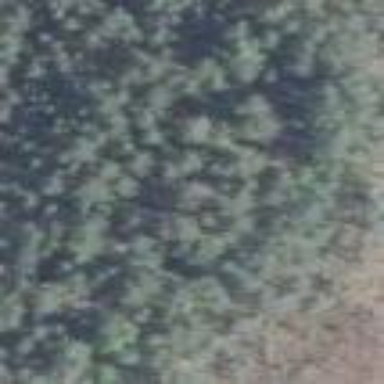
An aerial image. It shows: Woodland with needle-leaved trees.